Question: I'm just picking up NetworkX and trying to learn how to use it with Shapefiles.
Right now I have a .shp with a road network that I want to represent in a Graph with NetworkX, so that I can find the shortest path between 2 GPS points. I tried using <URL> function I lose edges because DiGraph does not allow more than one edge between the same two nodes. The arrow in the figure below shows an example of an edge I lose by using a DiGraph.

So I was wondering if there's any way to create a MultiDiGraph so I don't lose any edges, or if there's any way around it that I could use. I was thinking maybe I could write some code to extract the attributes from the Shapefile and create the MultiDiGraph without using NetworkX's read_shp(), but I don't have any experience at all working with graphs, so I'm not exactly sure if it'd be possible.
I'd really appreciate any help or guidance you could give me, or if I've missed any documentation please let me know. Thanks in advance.
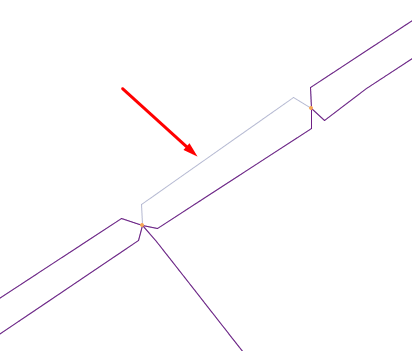
Answer: As best I can follow from your question, the following will do it, basically copied from the original 'read_shp' command.
'''
def read_multi_shp(path):
"""
copied from read_shp, but allowing MultiDiGraph instead.
"""
try:
from osgeo import ogr
except ImportError:
raise ImportError("read_shp requires OGR: http://www.gdal.org/")
net = nx.MultiDiGraph() # <--- here is the main change I made
def getfieldinfo(lyr, feature, flds):
f = feature
return [f.GetField(f.GetFieldIndex(x)) for x in flds]
def addlyr(lyr, fields):
for findex in xrange(lyr.GetFeatureCount()):
f = lyr.GetFeature(findex)
flddata = getfieldinfo(lyr, f, fields)
g = f.geometry()
attributes = dict(zip(fields, flddata))
attributes["ShpName"] = lyr.GetName()
if g.GetGeometryType() == 1: # point
net.add_node((g.GetPoint_2D(0)), attributes)
if g.GetGeometryType() == 2: # linestring
attributes["Wkb"] = g.ExportToWkb()
attributes["Wkt"] = g.ExportToWkt()
attributes["Json"] = g.ExportToJson()
last = g.GetPointCount() - 1
net.add_edge(g.GetPoint_2D(0), g.GetPoint_2D(last), attr_dict=attributes) #<--- also changed this line
if isinstance(path, str):
shp = ogr.Open(path)
lyrcount = shp.GetLayerCount() # multiple layers indicate a directory
for lyrindex in xrange(lyrcount):
lyr = shp.GetLayerByIndex(lyrindex)
flds = [x.GetName() for x in lyr.schema]
addlyr(lyr, flds)
return net
'''
I changed the returned graph from a 'DiGraph' to a 'MultiDigraph' and I had to change the 'add_edge' command since the 'MultiDiGraph' version has different syntax from 'DiGraph'